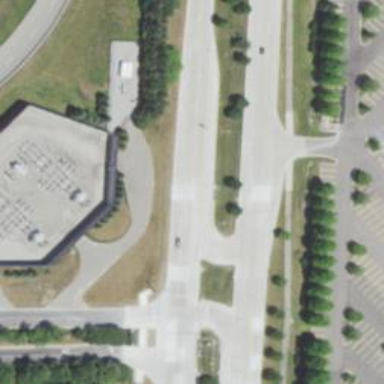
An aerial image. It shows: Secondary link road.